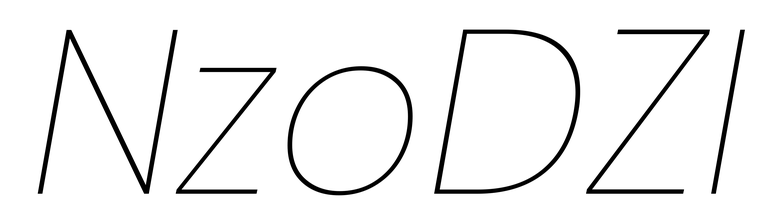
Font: Poppins-ThinItalic